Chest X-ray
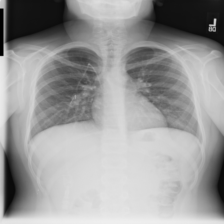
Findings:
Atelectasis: negative
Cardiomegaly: negative
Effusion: negative
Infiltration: negative
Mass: negative
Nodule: negative
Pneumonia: negative
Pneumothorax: negative
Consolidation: negative
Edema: negative
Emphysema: negative
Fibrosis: negative
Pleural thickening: negative
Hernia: negative